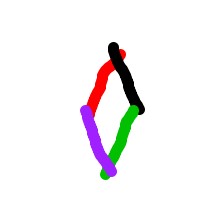
Shape: rhombus